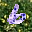
Label: 6